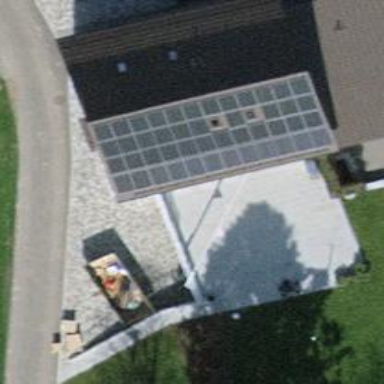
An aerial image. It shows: Solar power generator with photovoltaic panels.